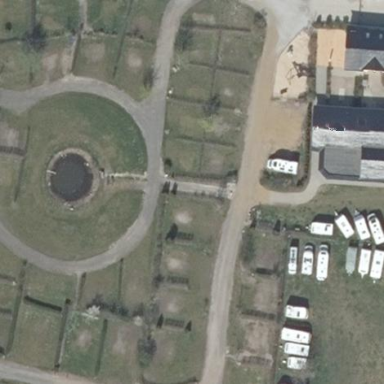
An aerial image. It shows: Campsite with tents and caravans. It also features sanitary dump station.